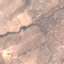
Land use / land cover class: PermanentCrop